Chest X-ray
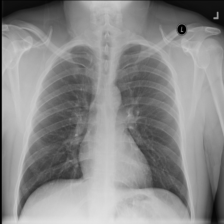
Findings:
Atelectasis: negative
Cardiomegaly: negative
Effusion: negative
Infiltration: positive
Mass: negative
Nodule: negative
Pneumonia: negative
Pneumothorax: negative
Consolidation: negative
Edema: negative
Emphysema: negative
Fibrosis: negative
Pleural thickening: negative
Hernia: negative